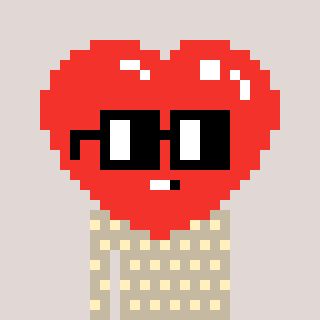
a pixel art character with square black glasses, a heart-shaped head and a bege-colored body on a warm background